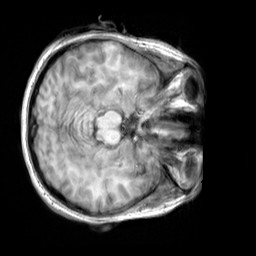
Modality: T1w
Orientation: axial
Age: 29
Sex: female
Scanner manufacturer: siemens
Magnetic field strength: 3 T
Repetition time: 2.3 s
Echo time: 0.00303 s